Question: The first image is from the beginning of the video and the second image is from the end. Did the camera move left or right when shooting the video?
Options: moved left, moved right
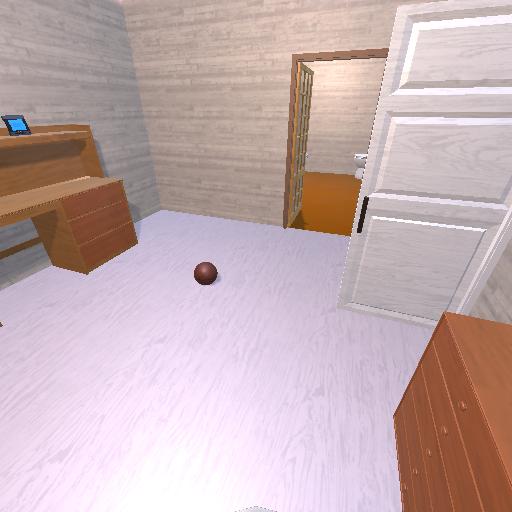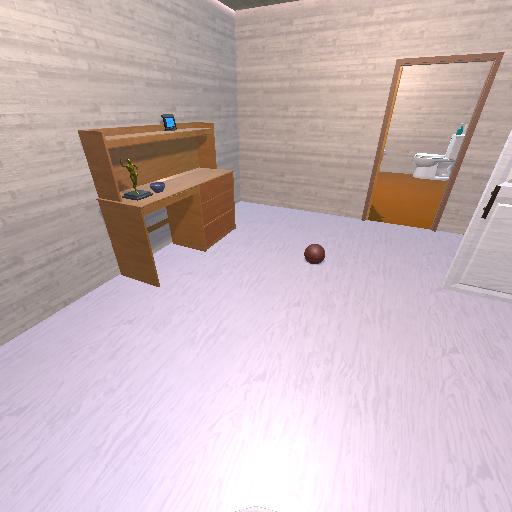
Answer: moved left